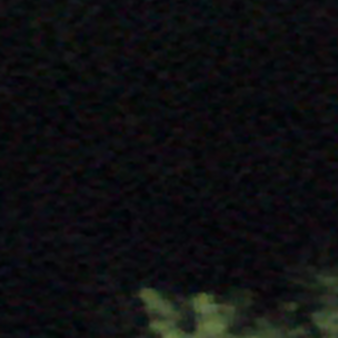
Label: other